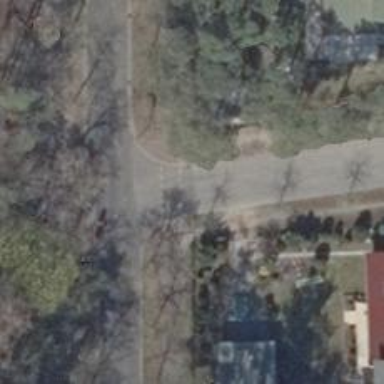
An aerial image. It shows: Residential road with asphalt surface.